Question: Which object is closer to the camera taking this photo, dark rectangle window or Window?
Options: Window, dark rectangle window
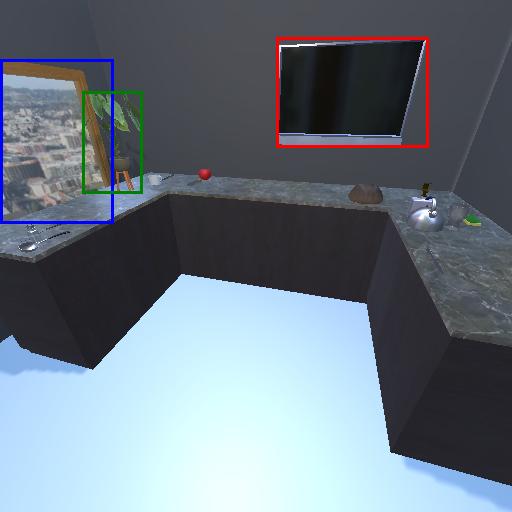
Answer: Window